Question: I find designing my android App really hard. Don't even know where to start. I just want to make a simple table like this:
didn't allow me to post a picture.
here's the link:

It has to be created with code since the 5 rows(15/04-15 - hverdag -1337 - 3 -2 and so on) are depending on how many registered hours the person has created in a time interval of a week. So it could be 1 or 100 rows.
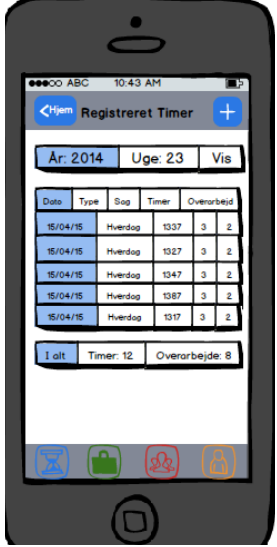
Answer: You can easily manage your task by creating columns in a listview, and you can populate its adapter via data from anywhere you want. Here are some links for showing that stuff :
For creating a multicolumn ListView from <URL> link.
and for showing how to populate your custom adapter follow <URL> link.
Hope this helps.